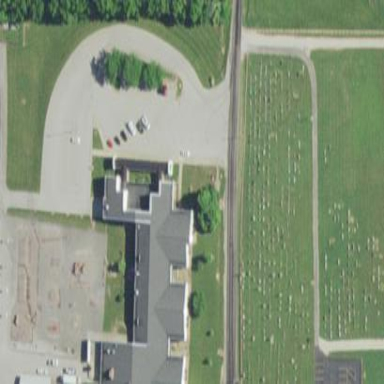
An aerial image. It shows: Cemetery.